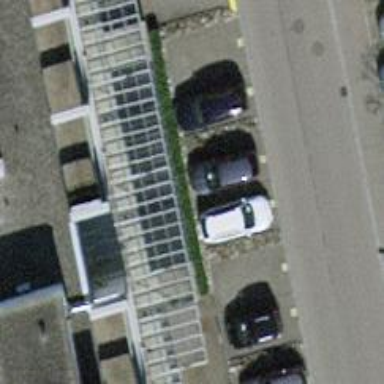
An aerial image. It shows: View of roof of building.